Field crop: maize
Growth stage: 2
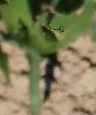
Species: maize